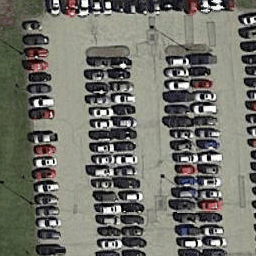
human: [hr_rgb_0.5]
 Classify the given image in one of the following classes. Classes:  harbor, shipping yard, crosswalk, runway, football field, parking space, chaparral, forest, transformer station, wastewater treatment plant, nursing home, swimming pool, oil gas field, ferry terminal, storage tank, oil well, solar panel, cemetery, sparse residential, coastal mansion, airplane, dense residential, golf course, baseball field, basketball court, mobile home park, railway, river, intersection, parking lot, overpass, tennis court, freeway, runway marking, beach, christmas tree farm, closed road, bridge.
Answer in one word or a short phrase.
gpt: parking lot